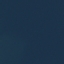
Land use / land cover: SeaLake